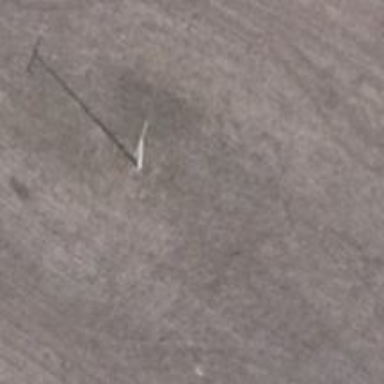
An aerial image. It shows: Power pole.